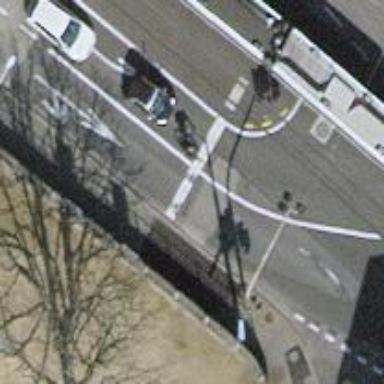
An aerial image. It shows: Road with traffic signals.